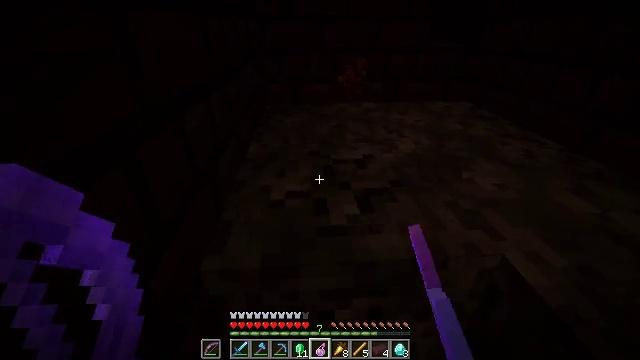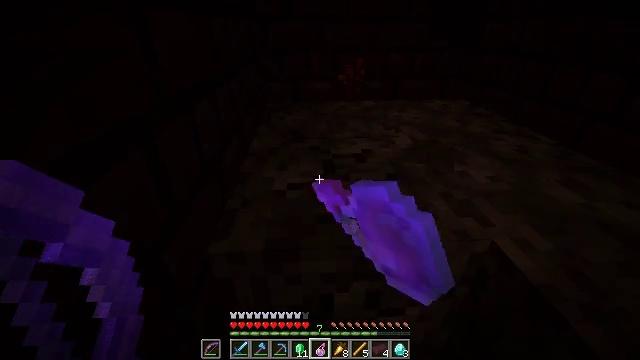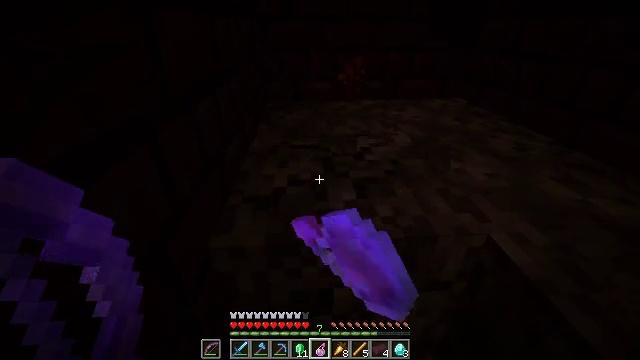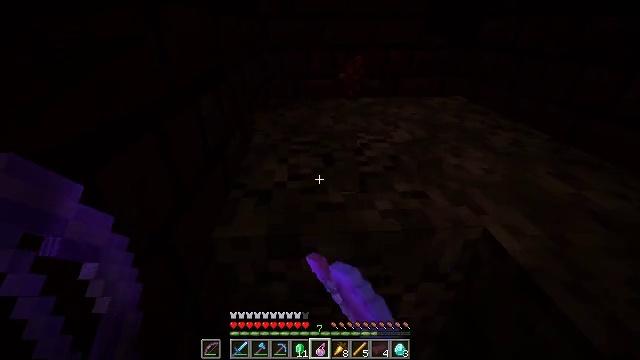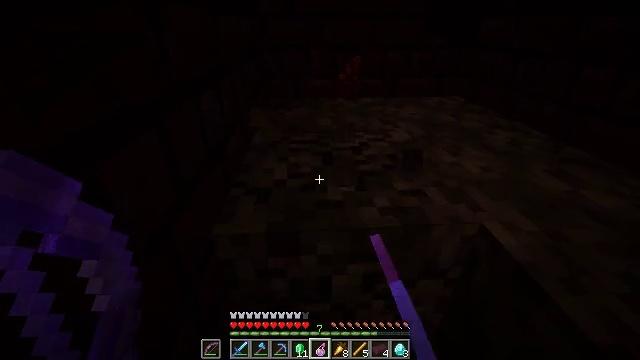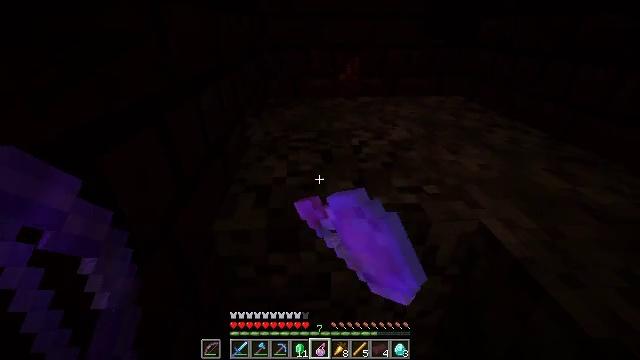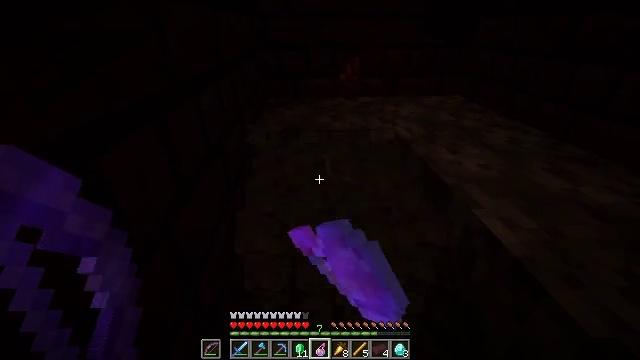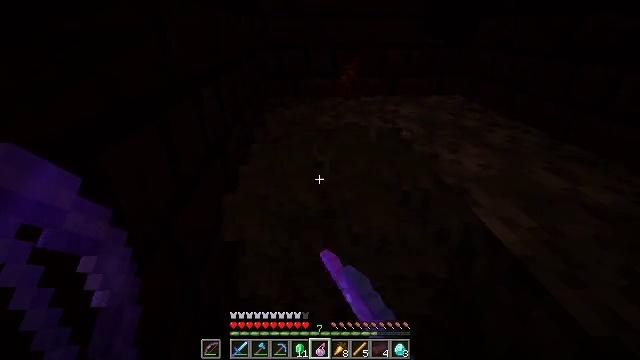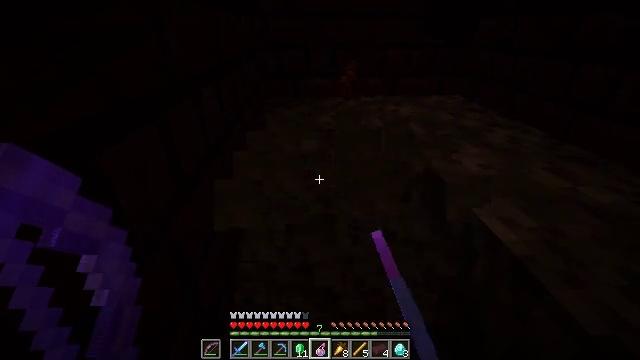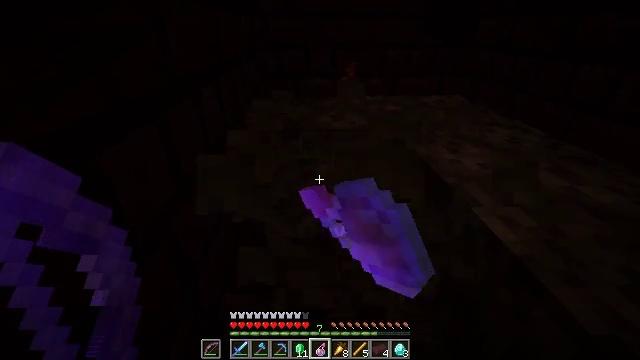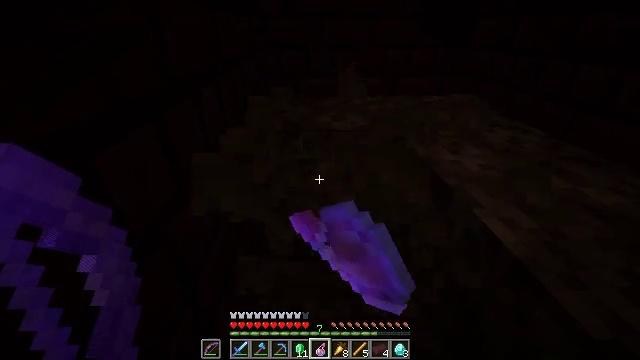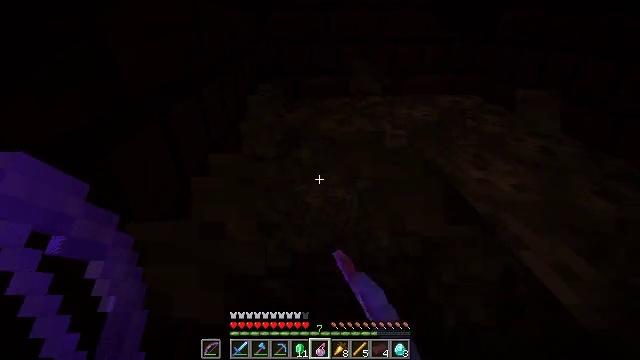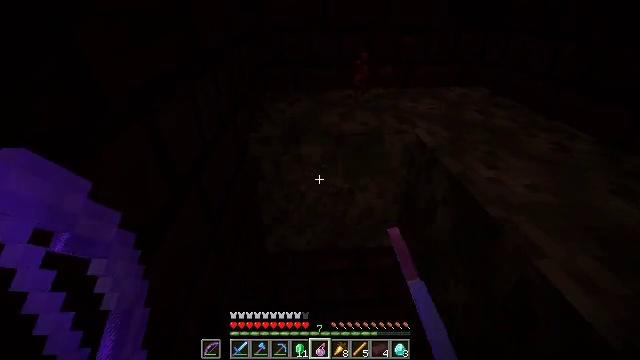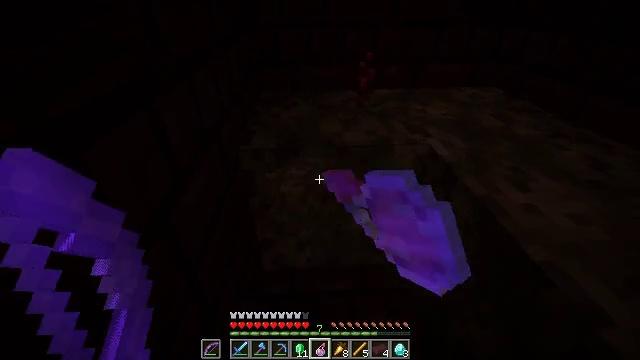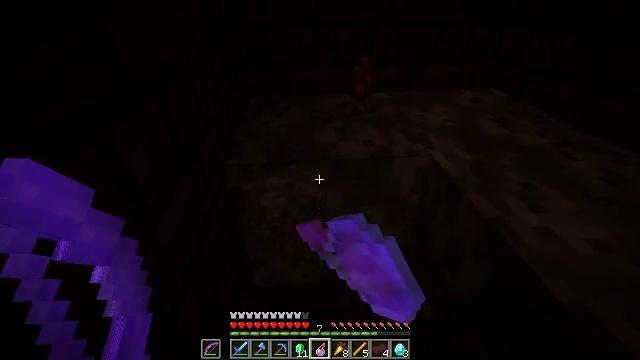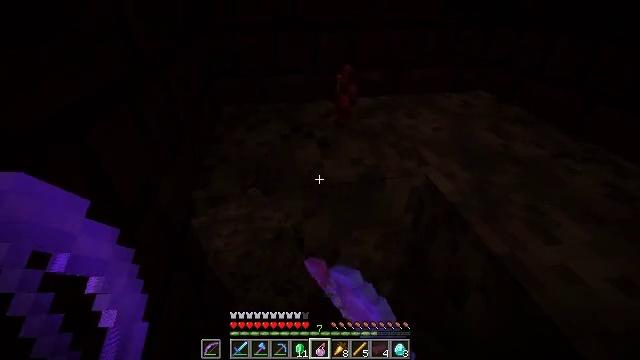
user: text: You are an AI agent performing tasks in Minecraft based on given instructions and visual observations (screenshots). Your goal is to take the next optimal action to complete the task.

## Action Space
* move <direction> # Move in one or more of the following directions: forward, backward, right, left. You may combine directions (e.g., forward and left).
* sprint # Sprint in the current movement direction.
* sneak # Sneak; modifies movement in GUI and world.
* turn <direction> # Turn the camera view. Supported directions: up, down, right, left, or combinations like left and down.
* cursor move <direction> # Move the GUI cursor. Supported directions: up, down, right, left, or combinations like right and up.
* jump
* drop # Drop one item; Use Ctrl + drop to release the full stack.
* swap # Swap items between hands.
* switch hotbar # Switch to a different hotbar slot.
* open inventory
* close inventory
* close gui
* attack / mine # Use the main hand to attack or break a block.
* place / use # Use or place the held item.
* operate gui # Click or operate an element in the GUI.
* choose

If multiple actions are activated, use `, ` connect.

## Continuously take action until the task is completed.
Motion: motion action
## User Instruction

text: Extract soul sand for building purposes.
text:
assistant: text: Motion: attack / mine
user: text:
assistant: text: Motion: attack / mine
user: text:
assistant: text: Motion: attack / mine
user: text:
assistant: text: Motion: attack / mine
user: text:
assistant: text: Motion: attack / mine
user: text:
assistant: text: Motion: attack / mine
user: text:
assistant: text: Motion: attack / mine
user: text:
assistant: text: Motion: attack / mine
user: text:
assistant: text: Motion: attack / mine
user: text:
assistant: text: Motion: move forward, attack / mine
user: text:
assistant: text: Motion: move forward, turn down, attack / mine
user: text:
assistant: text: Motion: move forward, turn down, attack / mine
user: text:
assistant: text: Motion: move forward, turn down, attack / mine
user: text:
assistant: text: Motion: move forward, turn right, attack / mine
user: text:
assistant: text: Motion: move forward, turn right, attack / mine
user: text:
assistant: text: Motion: turn right, attack / mine
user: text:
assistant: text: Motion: attack / mine
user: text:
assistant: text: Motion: attack / mine
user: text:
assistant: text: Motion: attack / mine
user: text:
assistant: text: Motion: attack / mine
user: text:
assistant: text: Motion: attack / mine
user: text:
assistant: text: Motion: attack / mine
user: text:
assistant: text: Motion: turn left, attack / mine
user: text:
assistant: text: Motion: attack / mine
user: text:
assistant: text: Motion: attack / mine
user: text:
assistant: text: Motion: attack / mine
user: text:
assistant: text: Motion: turn down, attack / mine
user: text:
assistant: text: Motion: turn right and down, attack / mine
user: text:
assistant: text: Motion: attack / mine
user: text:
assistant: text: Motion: move forward and move left, attack / mine